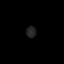
Tissue: lung
Cell type: Pericytes
Senescence score: 0.6255
Nuclear area (px): 108
Mean DAPI intensity: 35.546